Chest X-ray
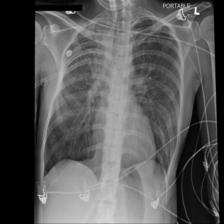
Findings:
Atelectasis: negative
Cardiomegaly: negative
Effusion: negative
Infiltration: negative
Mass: negative
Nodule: negative
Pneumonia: negative
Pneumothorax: negative
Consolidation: negative
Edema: negative
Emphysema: negative
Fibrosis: negative
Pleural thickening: negative
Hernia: negative